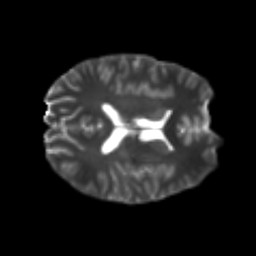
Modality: T2w
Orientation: axial
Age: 22
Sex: male
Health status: healthy
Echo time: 0.074 s